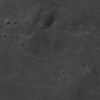
Label: not_dusty